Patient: sex M, age 58
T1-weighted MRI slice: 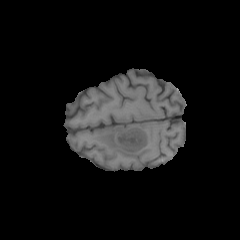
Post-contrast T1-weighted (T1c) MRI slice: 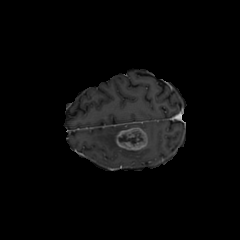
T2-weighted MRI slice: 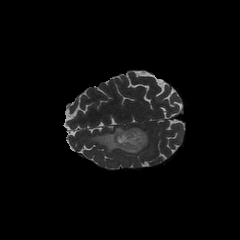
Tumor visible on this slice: yes
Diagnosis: Glioblastoma, IDH-wildtype
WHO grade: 4